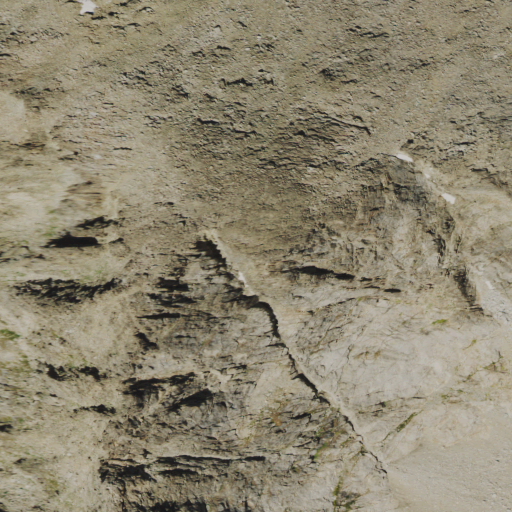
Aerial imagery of mountain in Wyoming named Mount Lester containing grassland, barren land, and shrub